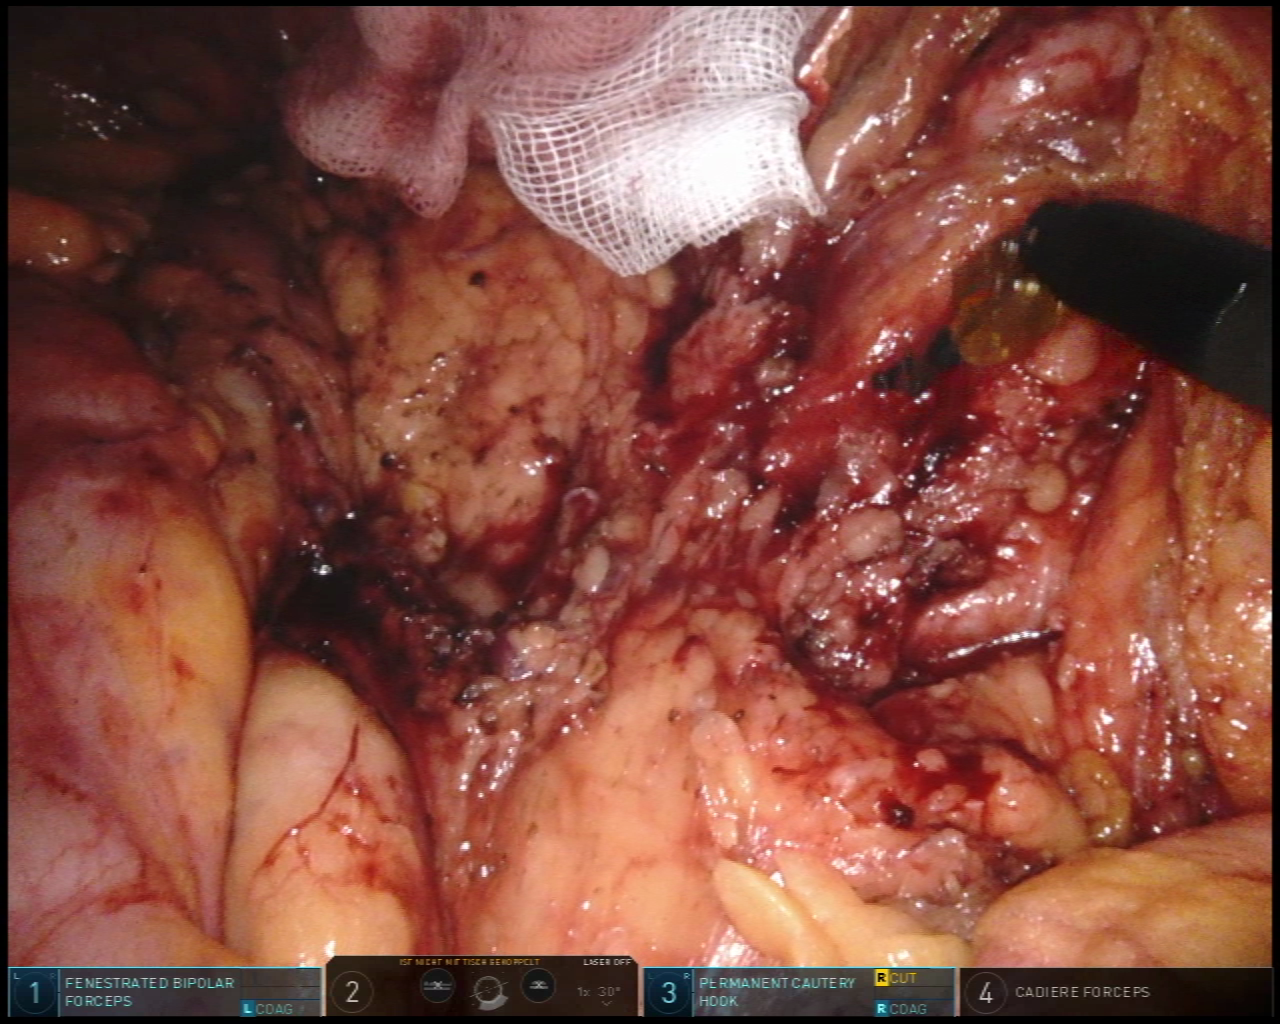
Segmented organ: ureter
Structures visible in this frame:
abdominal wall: no
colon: yes
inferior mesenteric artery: no
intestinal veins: no
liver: no
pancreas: no
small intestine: no
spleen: no
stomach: no
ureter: yes
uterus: no
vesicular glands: no